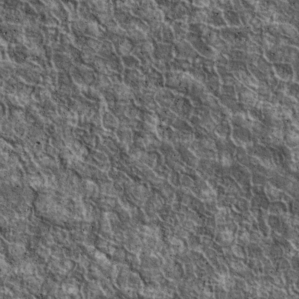
Label: non_frost